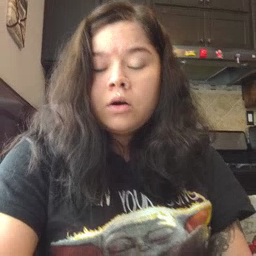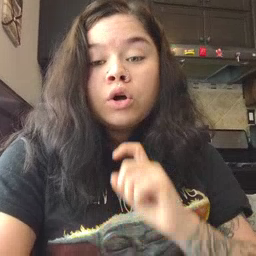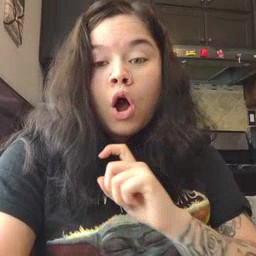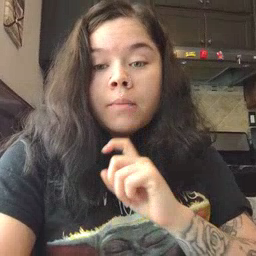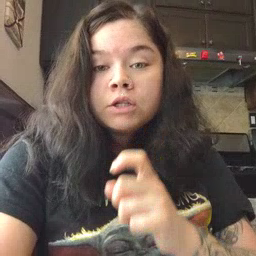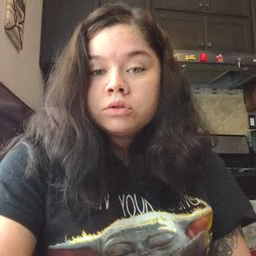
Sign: garbage